Interaction volume radius: 5 \u00c5
Interaction volume height: 25 \u00c5
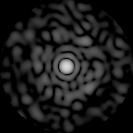
Disorder parameter: 0.8469